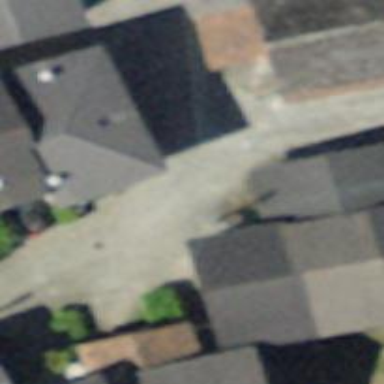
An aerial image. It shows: Alley with unhewn cobblestone surface.